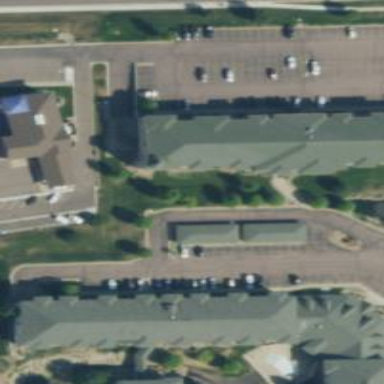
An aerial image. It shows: Clinic.